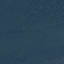
Land use / land cover: Forest